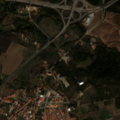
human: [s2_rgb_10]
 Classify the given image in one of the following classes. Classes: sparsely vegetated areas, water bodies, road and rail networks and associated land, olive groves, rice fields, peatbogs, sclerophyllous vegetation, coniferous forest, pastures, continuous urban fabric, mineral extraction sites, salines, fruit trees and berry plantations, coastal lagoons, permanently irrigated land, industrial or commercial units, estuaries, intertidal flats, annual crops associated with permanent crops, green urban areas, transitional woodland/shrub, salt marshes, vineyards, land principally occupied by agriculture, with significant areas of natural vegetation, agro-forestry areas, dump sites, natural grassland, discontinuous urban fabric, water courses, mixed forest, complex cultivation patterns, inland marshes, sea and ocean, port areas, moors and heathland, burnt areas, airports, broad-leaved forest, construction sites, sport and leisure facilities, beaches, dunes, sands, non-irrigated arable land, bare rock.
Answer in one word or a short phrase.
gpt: discontinuous urban fabric, complex cultivation patterns, land principally occupied by agriculture, with significant areas of natural vegetation, broad-leaved forest, mixed forest, transitional woodland/shrub